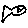
Label: fish